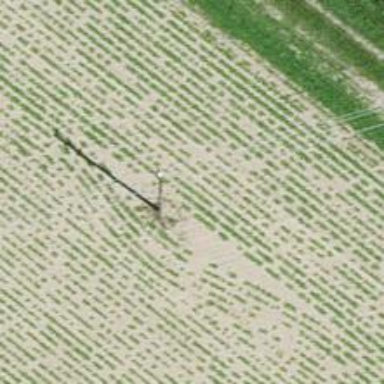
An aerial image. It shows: Power pole.